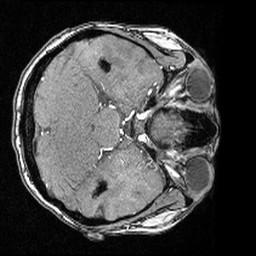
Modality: angio
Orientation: axial
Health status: ill
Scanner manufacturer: siemens
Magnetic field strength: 3 T
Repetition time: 0.022 s
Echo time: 0.00395 s